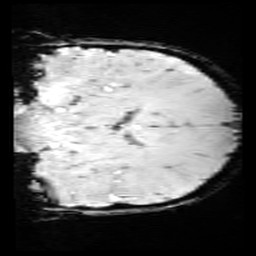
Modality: SWI
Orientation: coronal
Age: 11
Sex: male
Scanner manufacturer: siemens
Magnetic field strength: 3 T
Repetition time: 0.027 s
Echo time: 0.02 s